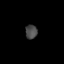
Tissue: lung
Cell type: Epithelial cells
Senescence score: 0.2389
Nuclear area (px): 167
Mean DAPI intensity: 71.18